Chest X-ray:
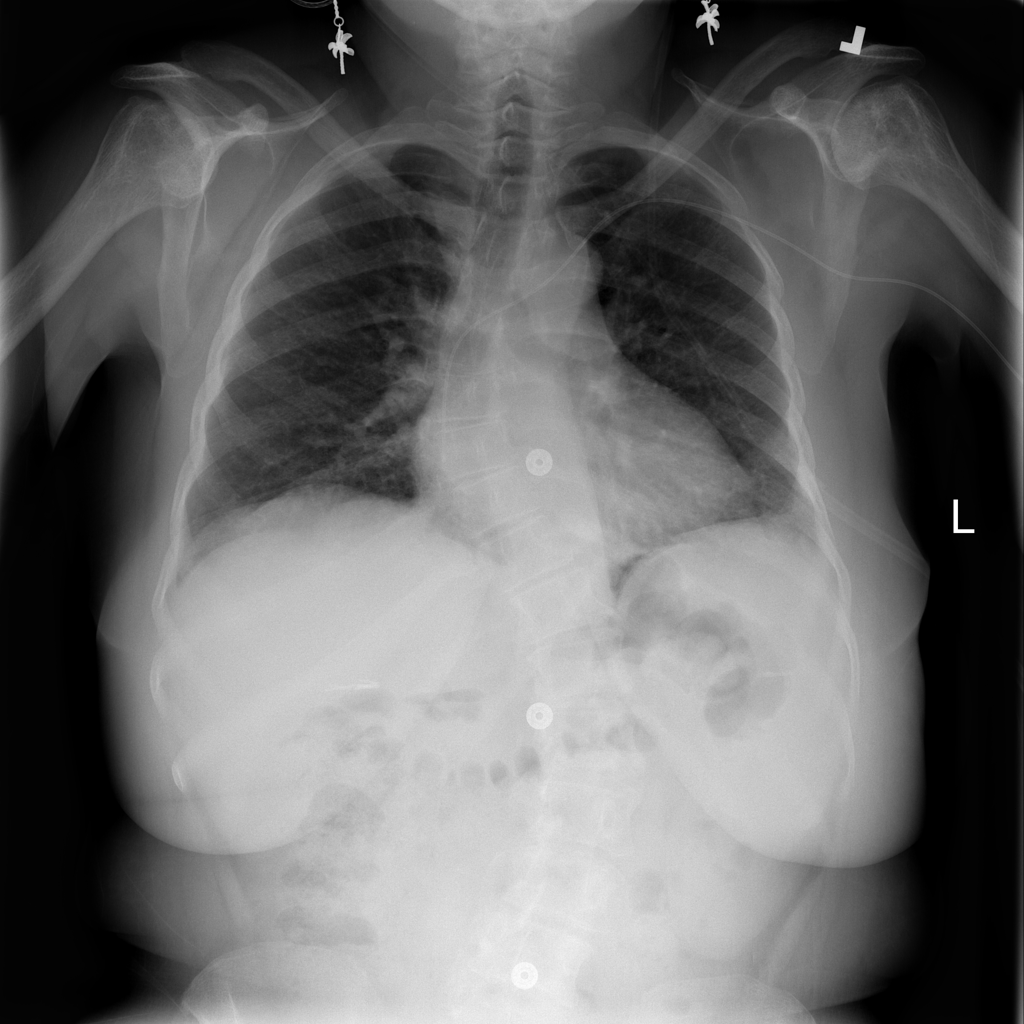
Findings: Consolidation
No abnormal finding: no